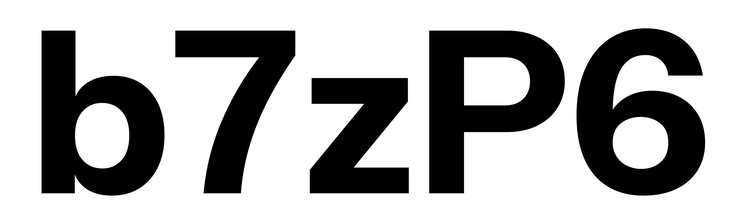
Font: InstrumentSans_Bold